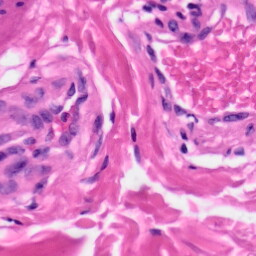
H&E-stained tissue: Skin